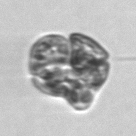
Label: Karenia